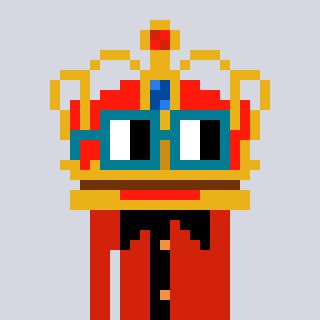
a pixel art character with square dark green glasses, a crown-shaped head and a red-colored body on a cool background